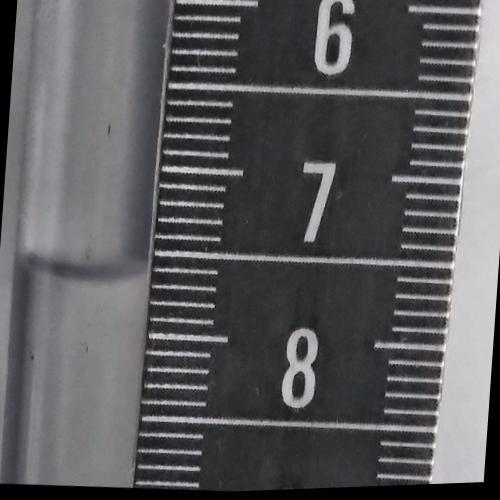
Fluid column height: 7.6 cm